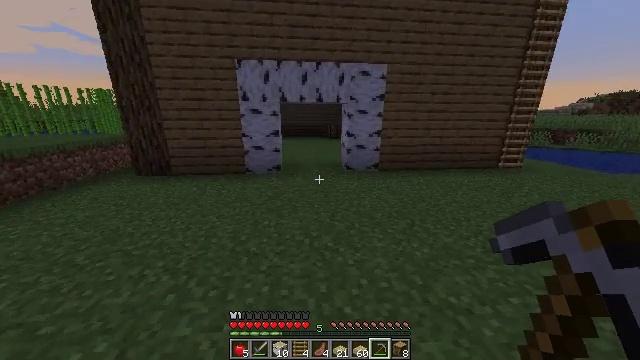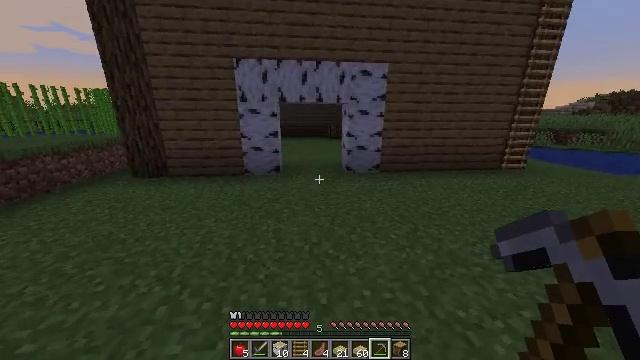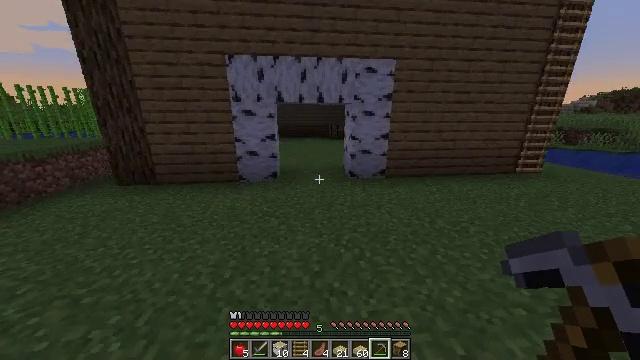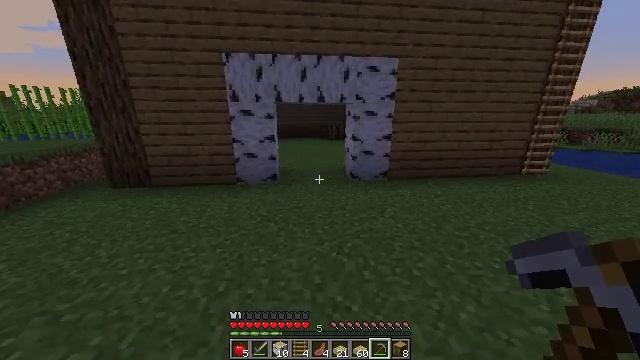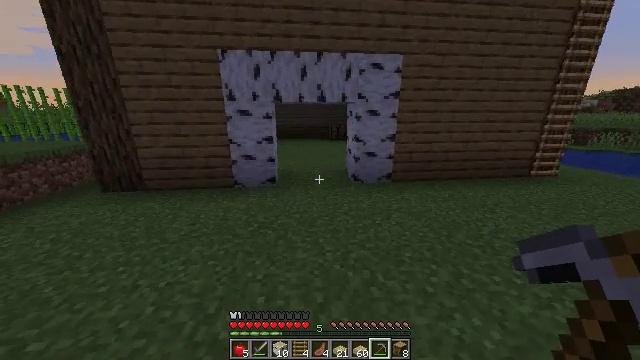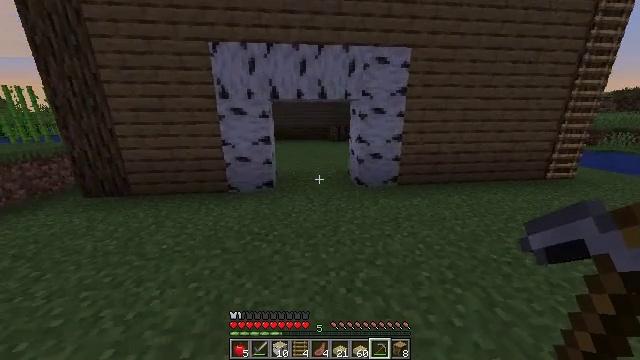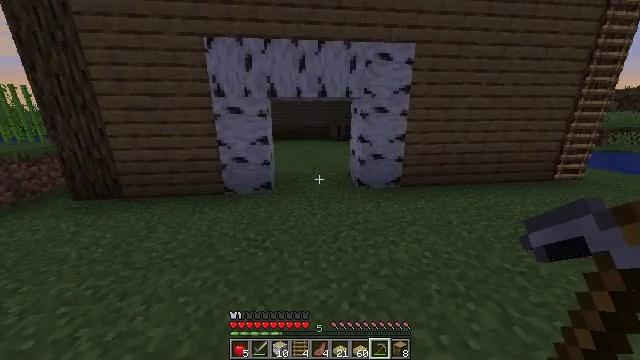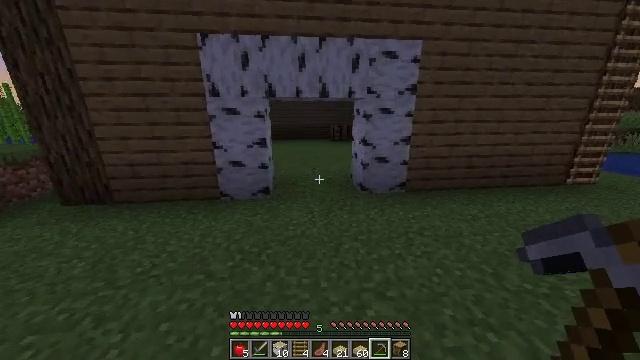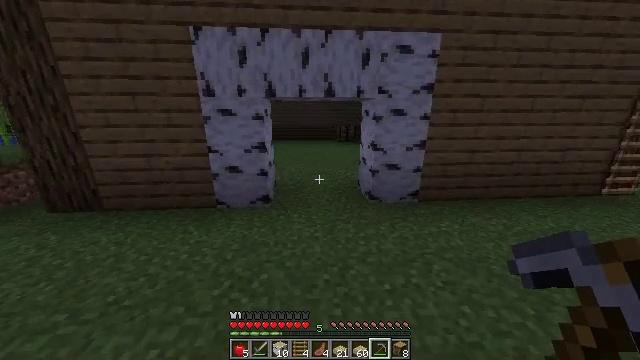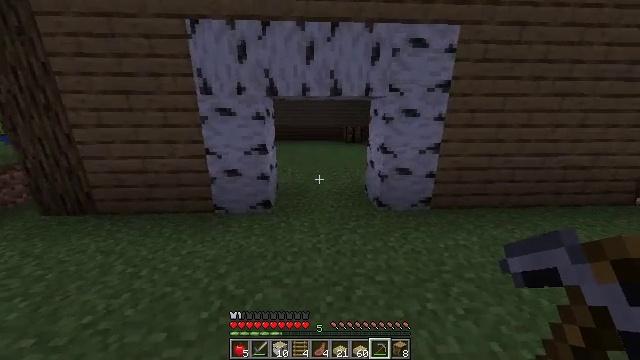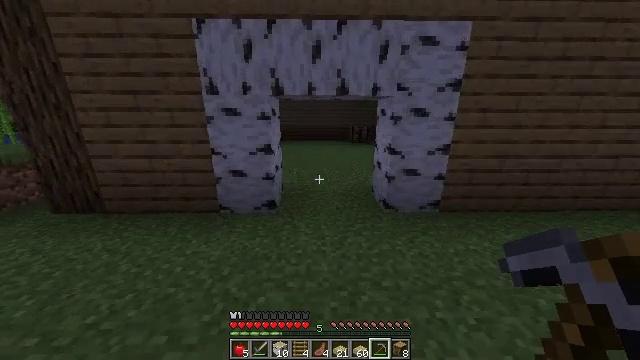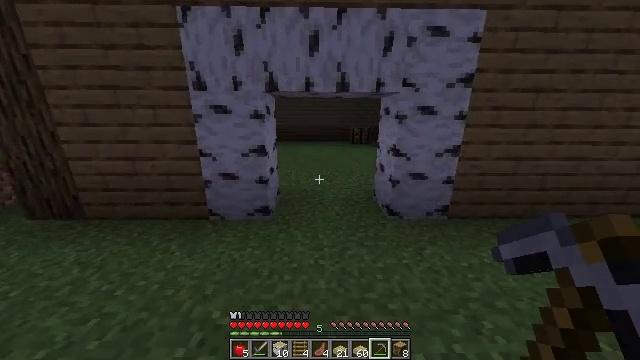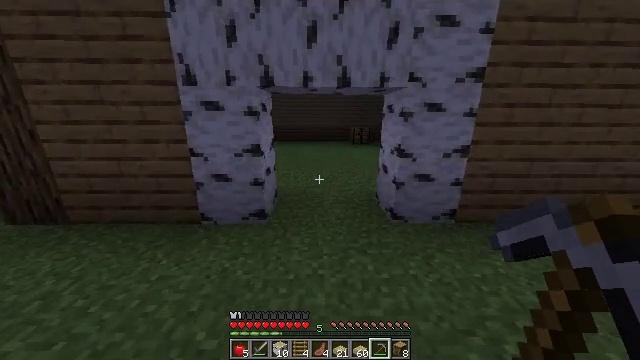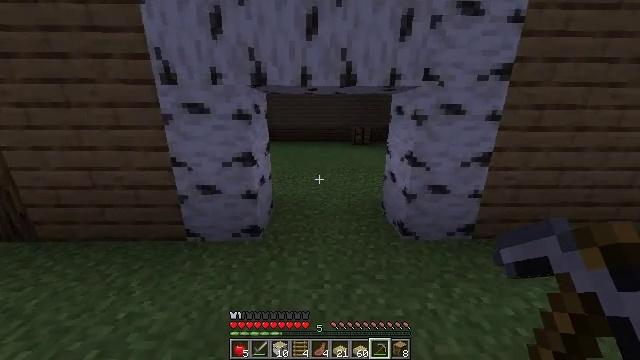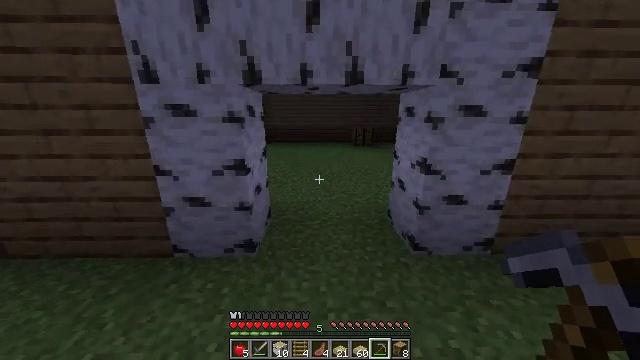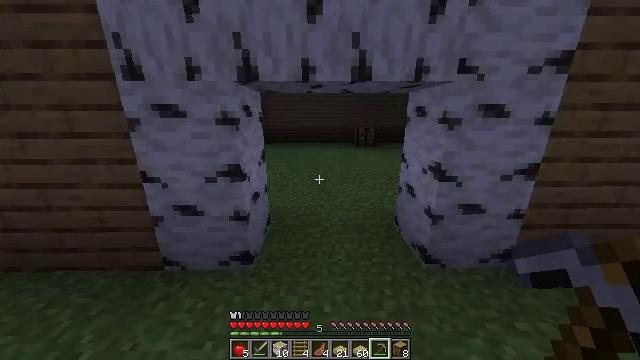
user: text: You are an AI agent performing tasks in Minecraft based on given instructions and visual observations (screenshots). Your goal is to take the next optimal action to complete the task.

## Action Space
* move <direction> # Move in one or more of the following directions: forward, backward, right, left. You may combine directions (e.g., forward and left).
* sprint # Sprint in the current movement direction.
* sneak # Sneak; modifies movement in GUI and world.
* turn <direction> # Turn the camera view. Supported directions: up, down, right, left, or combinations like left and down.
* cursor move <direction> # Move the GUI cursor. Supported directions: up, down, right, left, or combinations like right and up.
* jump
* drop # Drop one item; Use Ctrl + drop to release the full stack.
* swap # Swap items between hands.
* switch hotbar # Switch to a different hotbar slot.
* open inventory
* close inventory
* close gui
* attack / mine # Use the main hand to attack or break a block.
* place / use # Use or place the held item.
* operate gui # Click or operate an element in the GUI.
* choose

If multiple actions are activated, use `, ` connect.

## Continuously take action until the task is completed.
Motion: motion action
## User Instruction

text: Get a birch door by crafting it with birch planks.
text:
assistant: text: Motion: move forward, sprint
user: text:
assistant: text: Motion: move forward, sprint
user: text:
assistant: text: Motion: move forward, sprint
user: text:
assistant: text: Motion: move forward, sprint
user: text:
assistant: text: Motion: move forward, sprint
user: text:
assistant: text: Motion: move forward, sprint
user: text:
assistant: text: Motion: move forward, sprint
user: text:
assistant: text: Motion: move forward, sprint, turn left
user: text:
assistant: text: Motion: move forward, sprint, turn left
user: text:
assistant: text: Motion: move forward, sprint, turn left
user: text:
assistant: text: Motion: move forward, sprint
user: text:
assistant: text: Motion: move forward, sprint
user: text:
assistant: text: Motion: move forward, sprint
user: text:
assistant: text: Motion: move forward, sprint
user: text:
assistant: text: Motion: move forward, sprint
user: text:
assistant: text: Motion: move forward, sprint
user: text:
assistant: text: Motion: move forward, sprint
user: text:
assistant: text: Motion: move forward, sprint
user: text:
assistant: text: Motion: sprint
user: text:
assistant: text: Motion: sprint
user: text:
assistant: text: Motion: no_op
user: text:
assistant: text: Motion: no_op
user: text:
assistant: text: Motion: no_op
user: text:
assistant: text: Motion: no_op
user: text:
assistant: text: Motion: turn right
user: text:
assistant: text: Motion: turn right
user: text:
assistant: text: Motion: turn right
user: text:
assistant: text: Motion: turn right
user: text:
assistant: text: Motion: turn right
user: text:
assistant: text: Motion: turn right